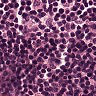
Metastatic tissue present: no